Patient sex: M
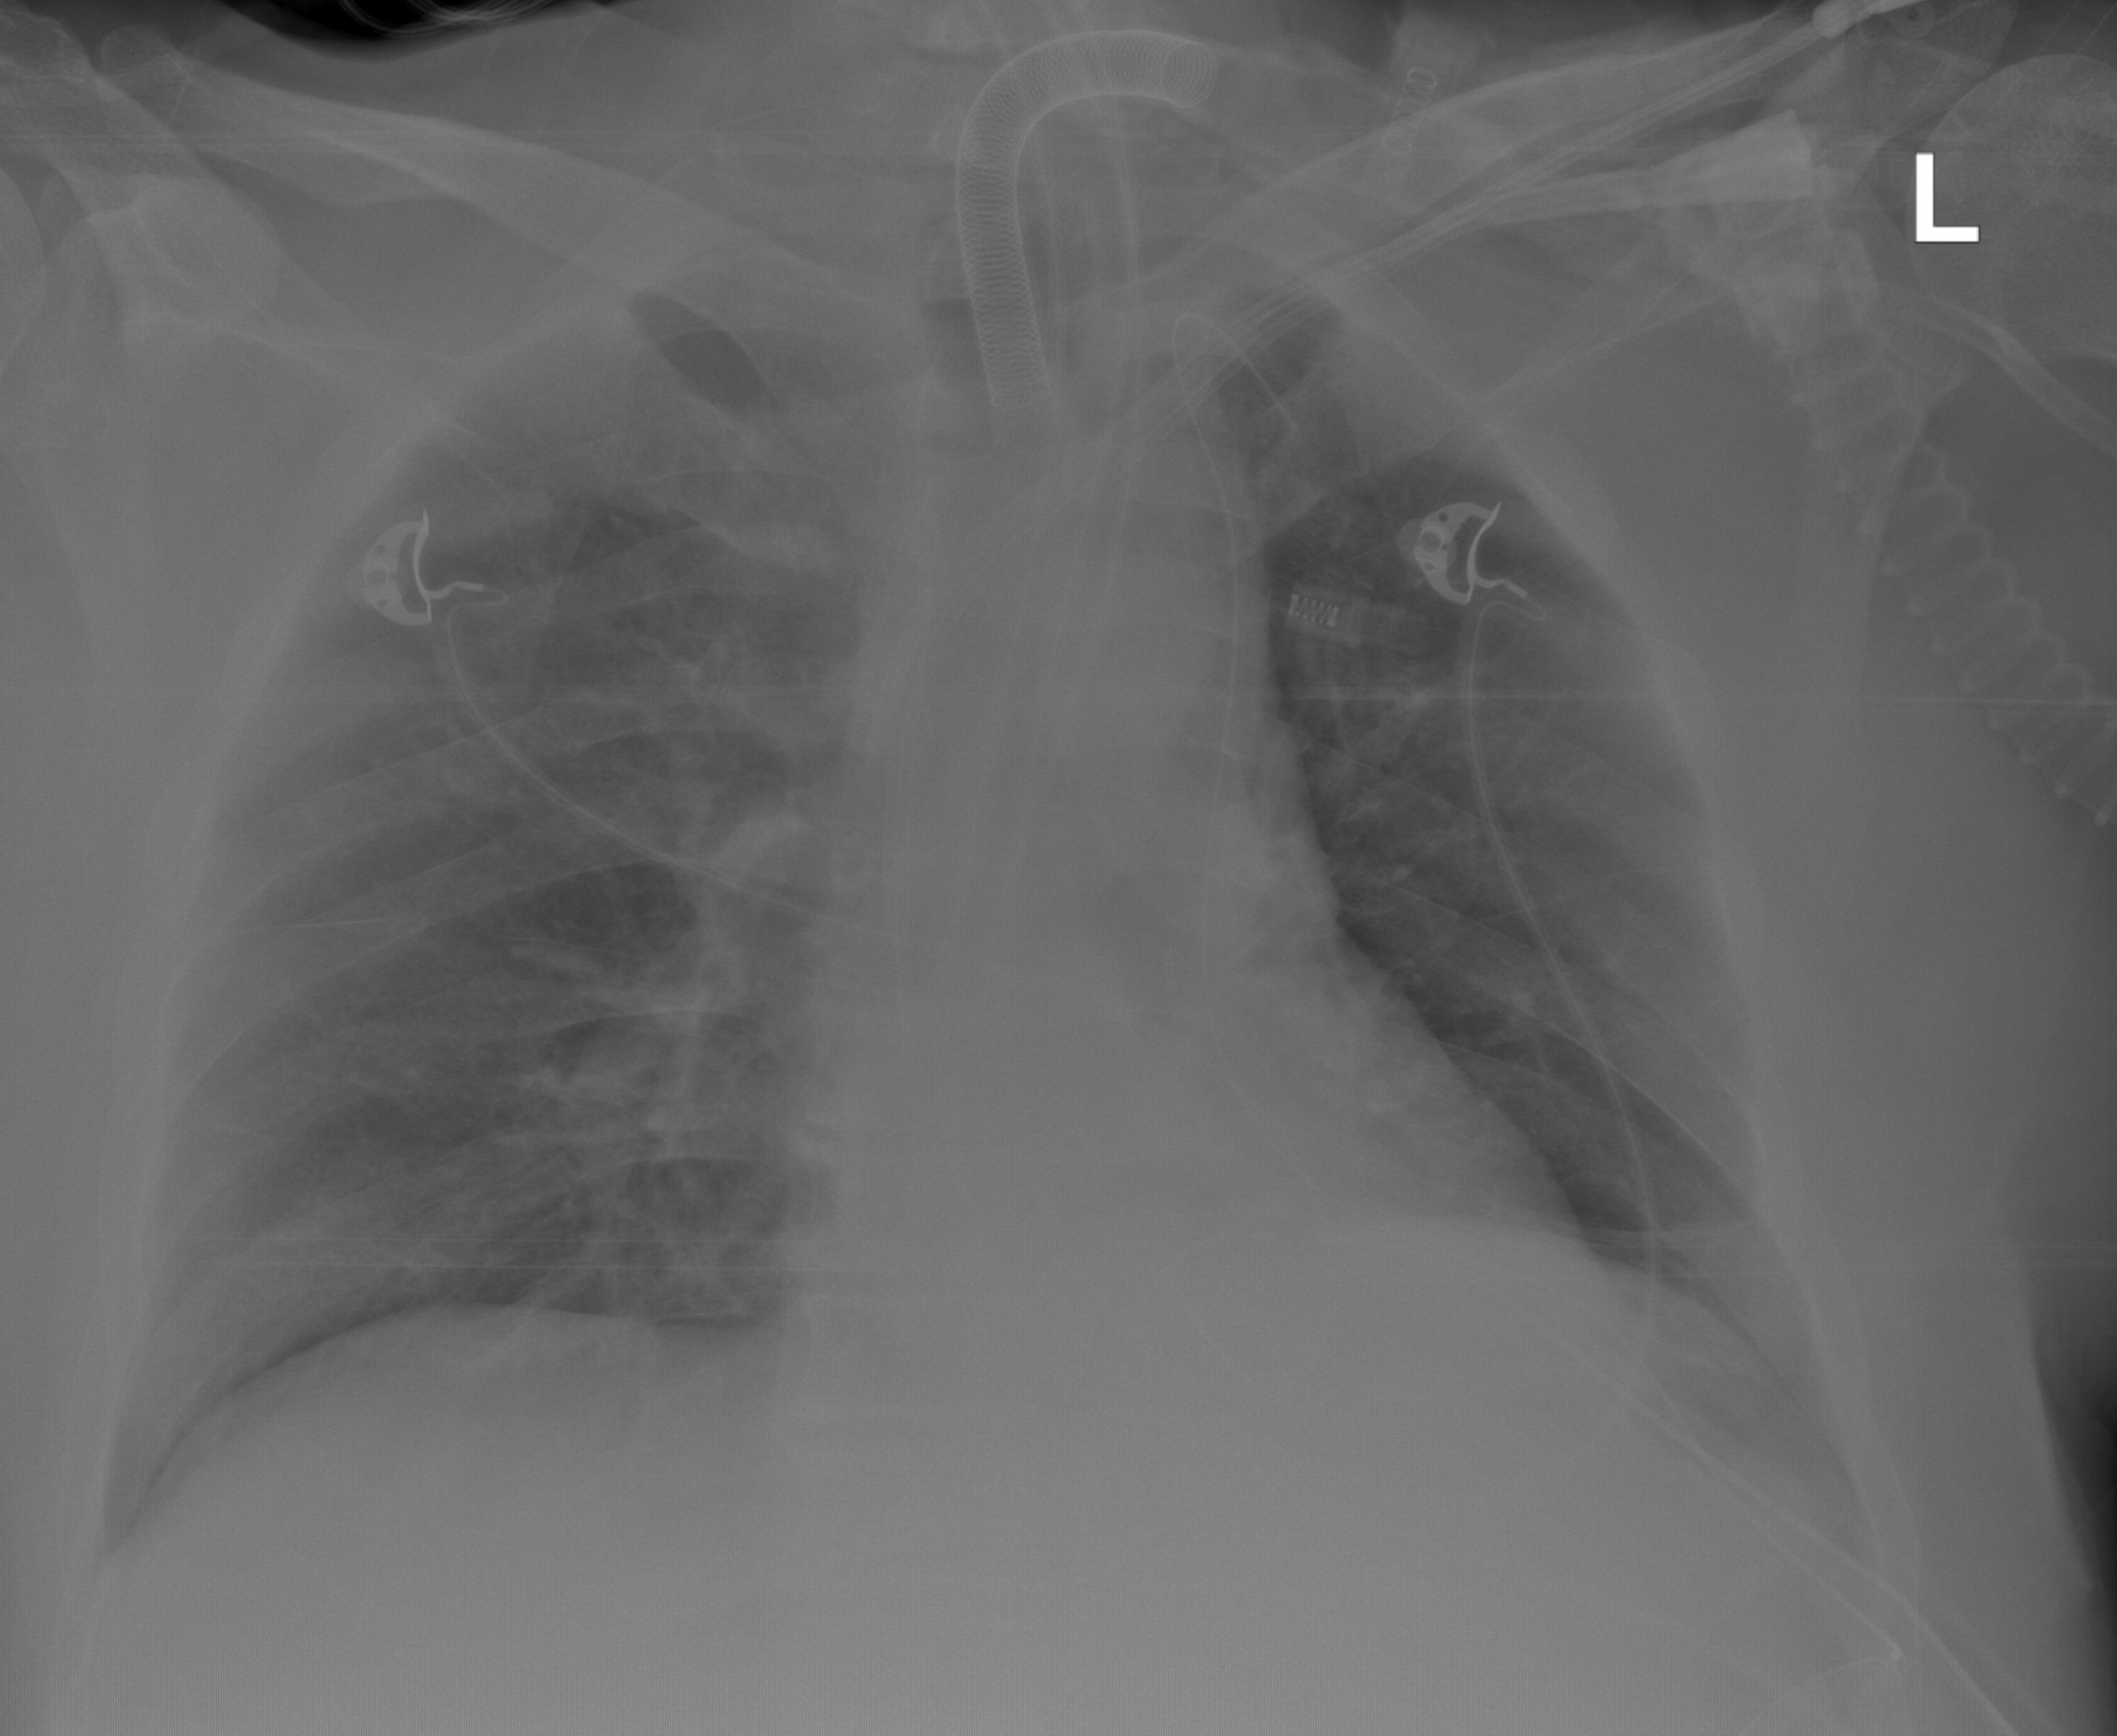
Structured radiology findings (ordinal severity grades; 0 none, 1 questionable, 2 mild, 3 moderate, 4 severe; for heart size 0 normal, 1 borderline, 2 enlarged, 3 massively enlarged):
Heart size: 0
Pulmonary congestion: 0
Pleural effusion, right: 0
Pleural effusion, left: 0
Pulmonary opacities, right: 0
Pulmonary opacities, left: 0
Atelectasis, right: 0
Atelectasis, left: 2